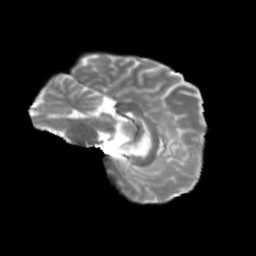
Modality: T2w
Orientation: sagittal
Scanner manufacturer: siemens
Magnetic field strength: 3 T
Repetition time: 4 s
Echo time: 0.0594 s